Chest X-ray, PA view. Patient: 34 years old, sex F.
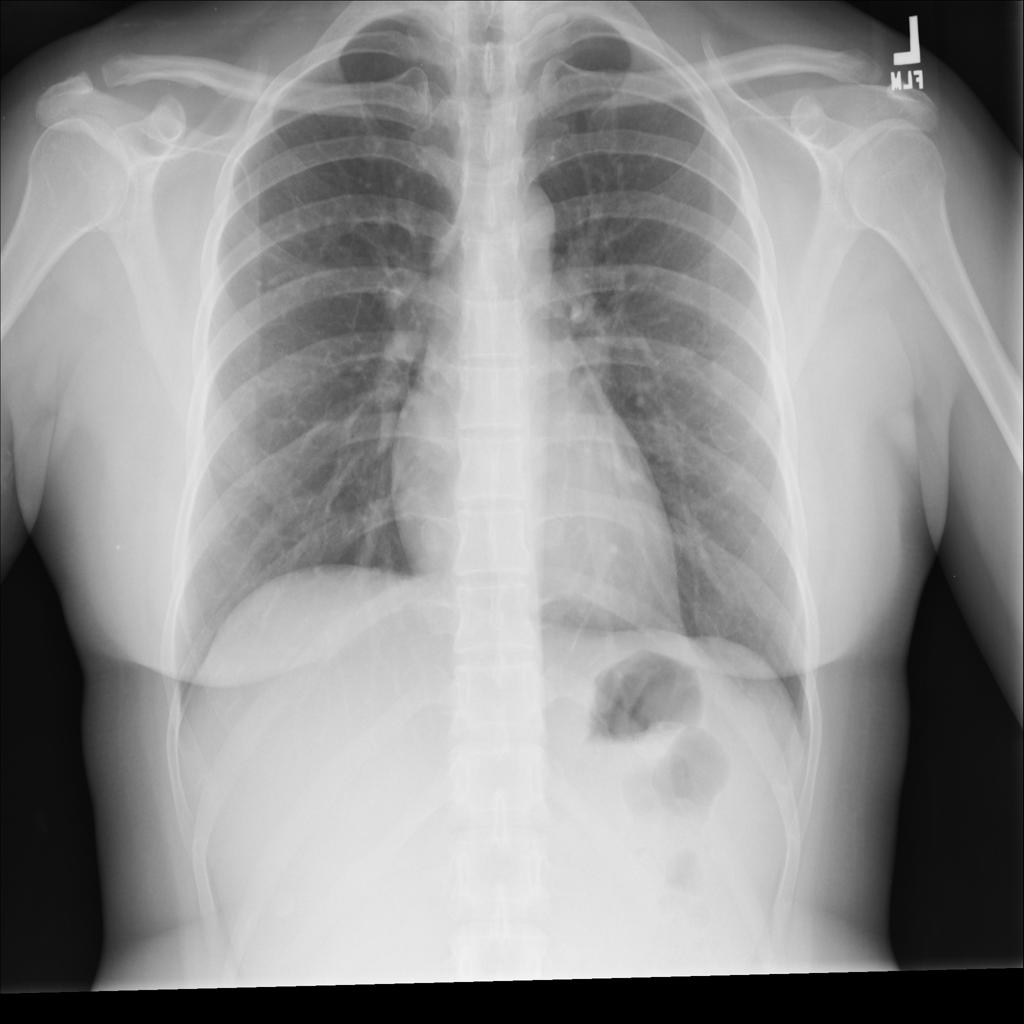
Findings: No Finding